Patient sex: M
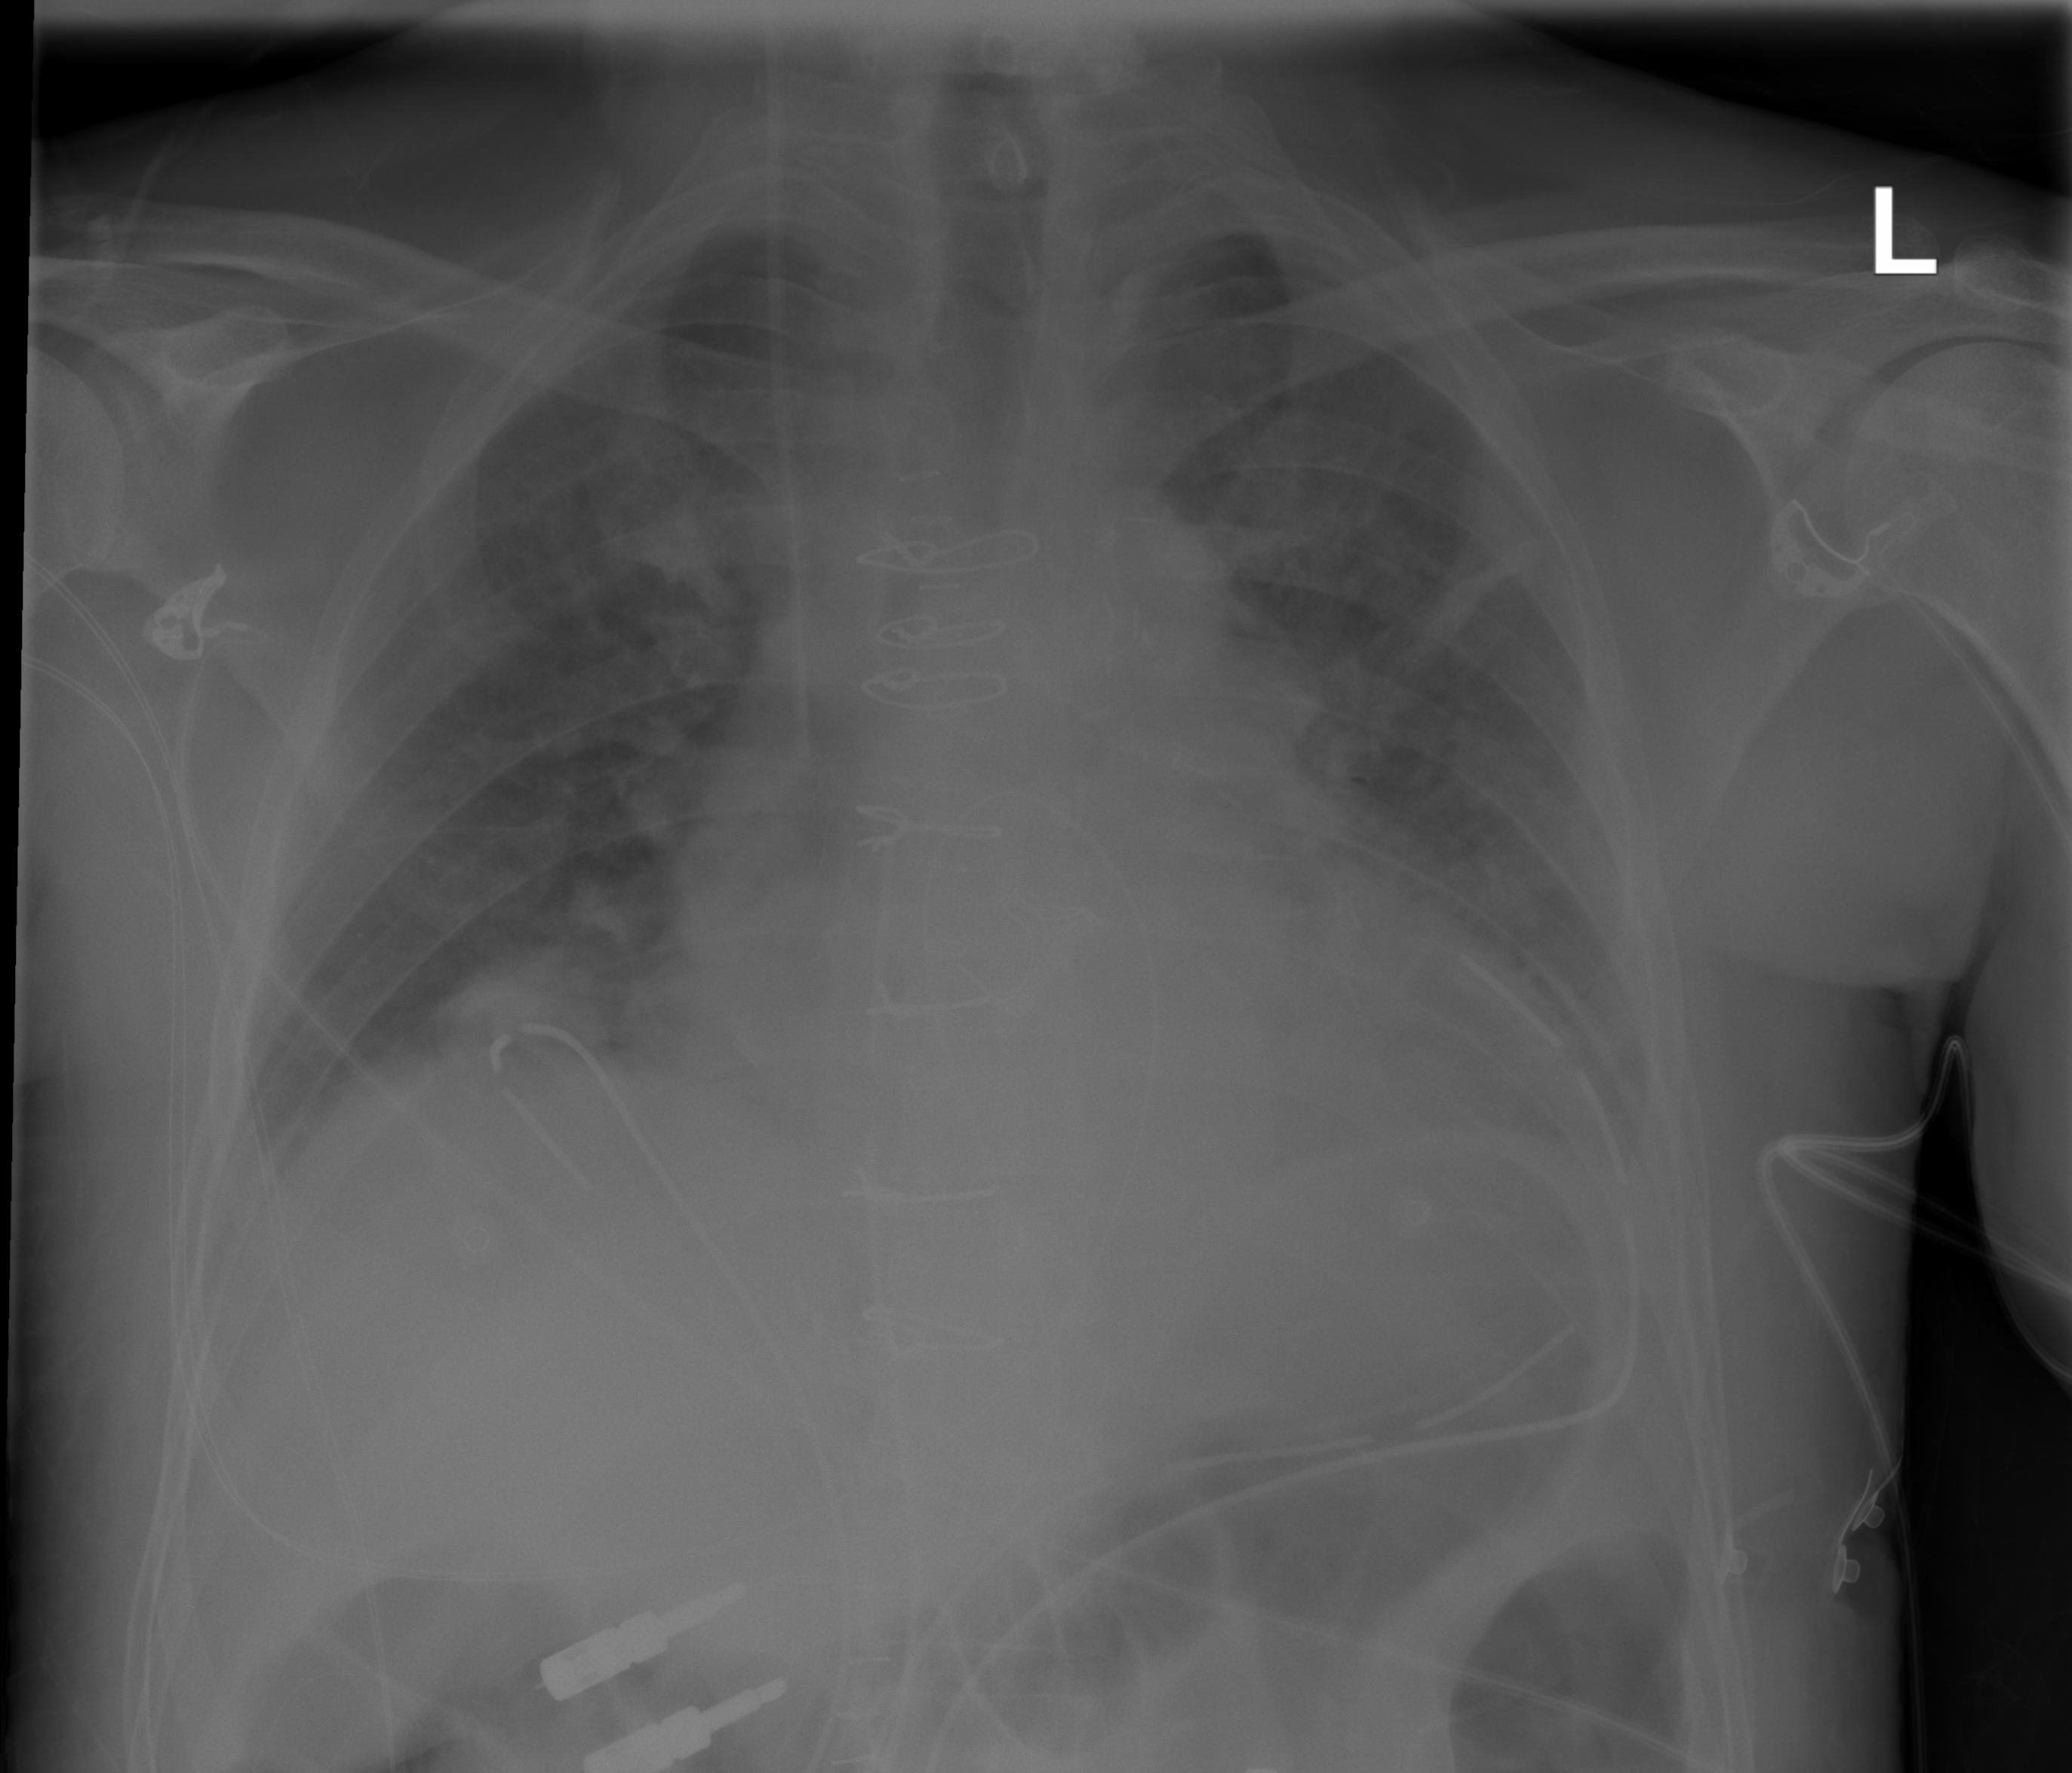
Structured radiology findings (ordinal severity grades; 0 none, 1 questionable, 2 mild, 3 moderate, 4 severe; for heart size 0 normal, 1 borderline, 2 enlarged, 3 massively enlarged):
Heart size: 2
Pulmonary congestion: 2
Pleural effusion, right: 2
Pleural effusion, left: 2
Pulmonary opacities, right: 0
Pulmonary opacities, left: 0
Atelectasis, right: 2
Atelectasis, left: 2